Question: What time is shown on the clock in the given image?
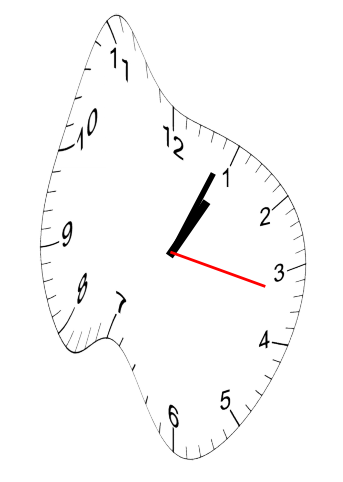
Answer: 01:04:17